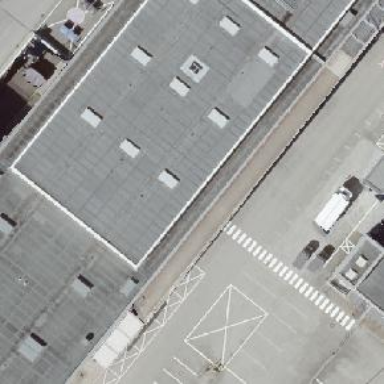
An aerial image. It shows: Section of the building dedicated to exhibitions - exhibition hall.